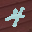
Label: 4